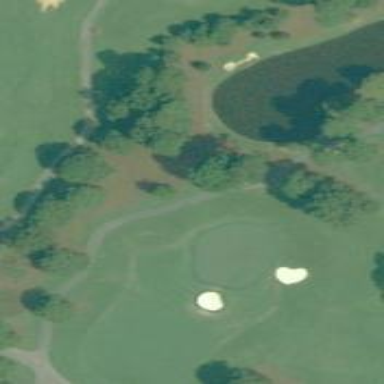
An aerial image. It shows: Path for both roads and golfers.